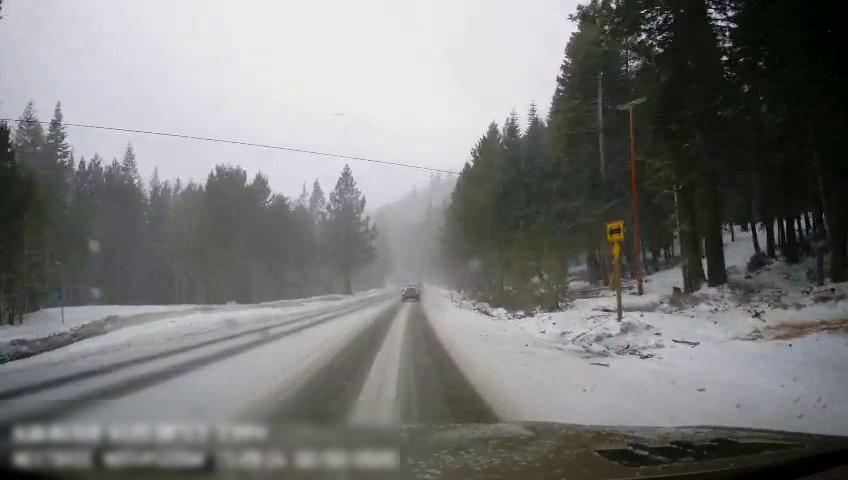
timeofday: Day
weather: Snowy
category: Drivable Space
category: Vehicles | SUV
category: Traffic | Signs
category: Traffic | Signs